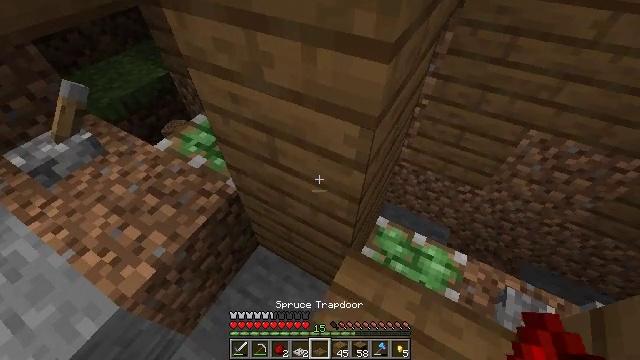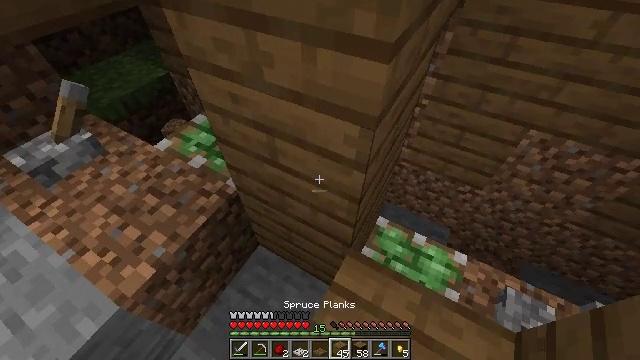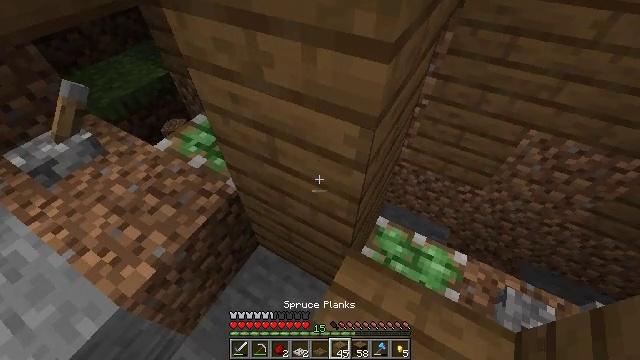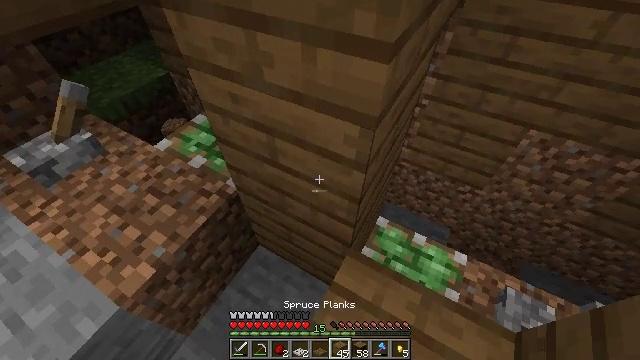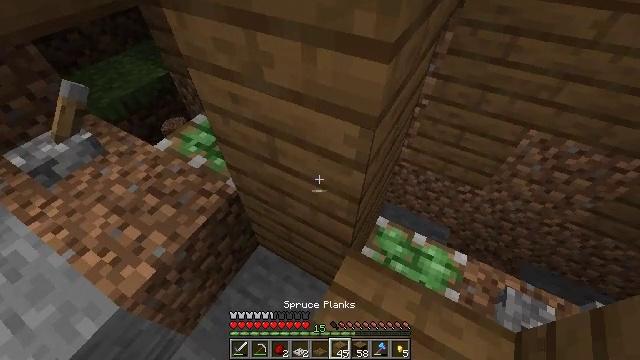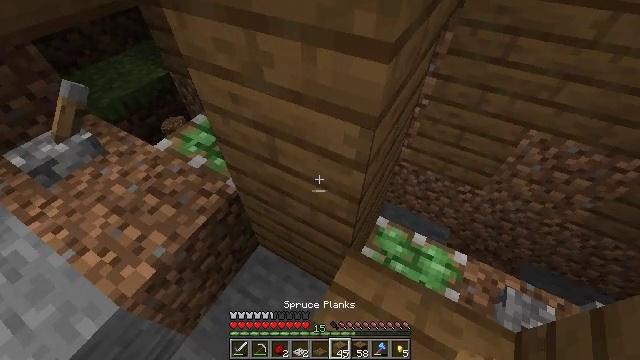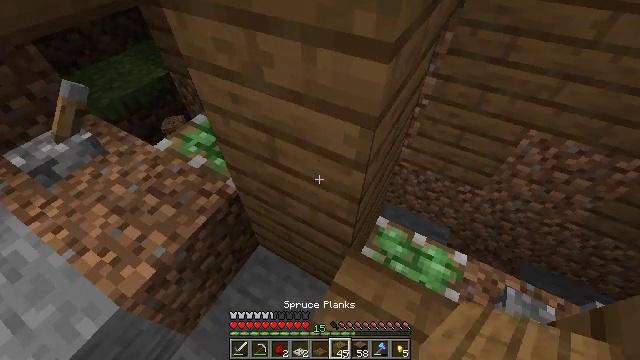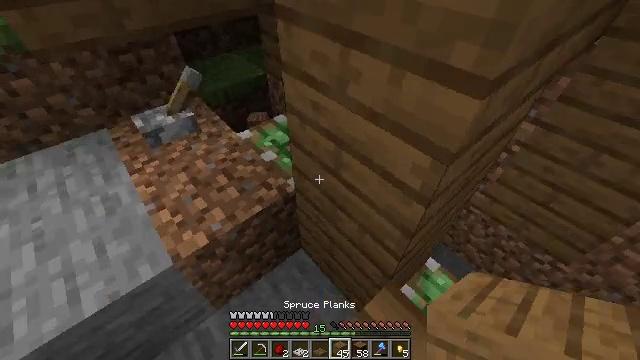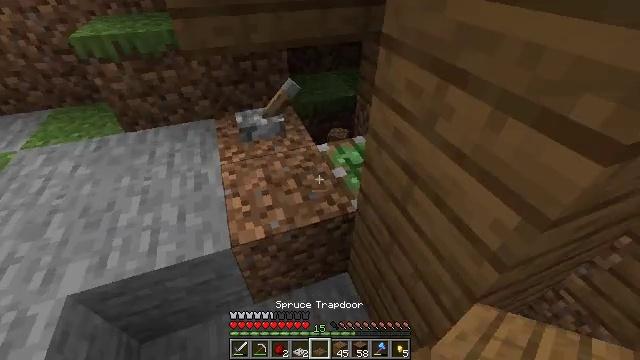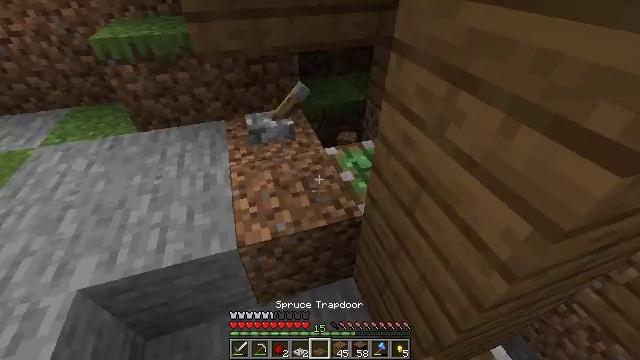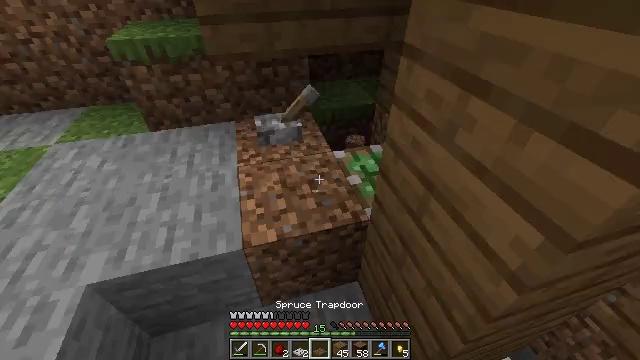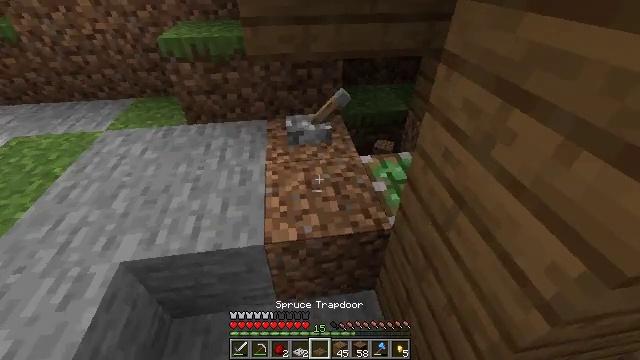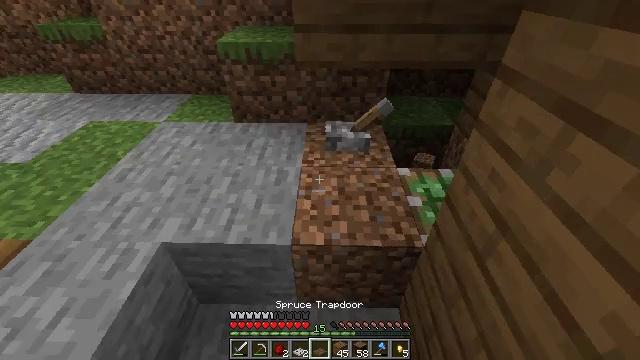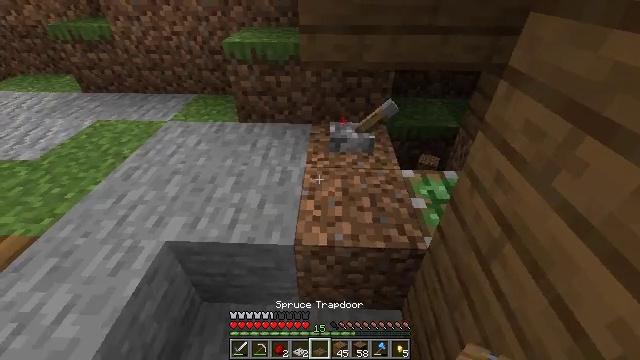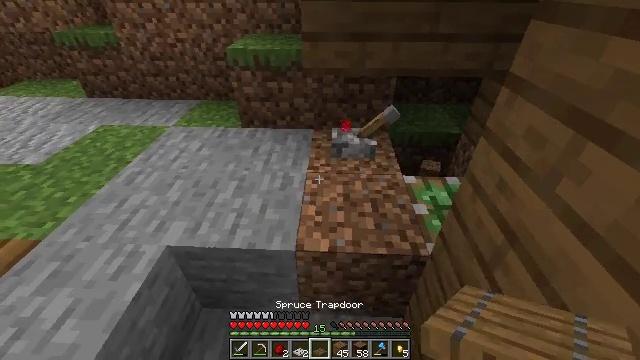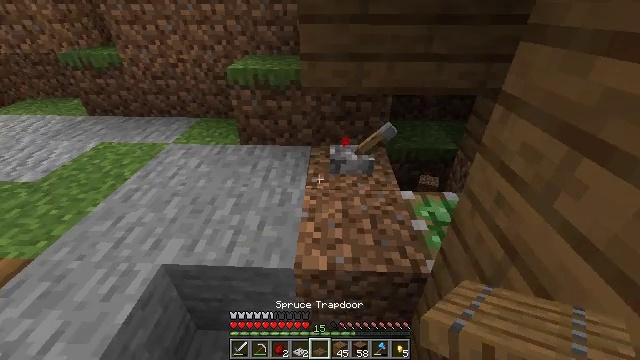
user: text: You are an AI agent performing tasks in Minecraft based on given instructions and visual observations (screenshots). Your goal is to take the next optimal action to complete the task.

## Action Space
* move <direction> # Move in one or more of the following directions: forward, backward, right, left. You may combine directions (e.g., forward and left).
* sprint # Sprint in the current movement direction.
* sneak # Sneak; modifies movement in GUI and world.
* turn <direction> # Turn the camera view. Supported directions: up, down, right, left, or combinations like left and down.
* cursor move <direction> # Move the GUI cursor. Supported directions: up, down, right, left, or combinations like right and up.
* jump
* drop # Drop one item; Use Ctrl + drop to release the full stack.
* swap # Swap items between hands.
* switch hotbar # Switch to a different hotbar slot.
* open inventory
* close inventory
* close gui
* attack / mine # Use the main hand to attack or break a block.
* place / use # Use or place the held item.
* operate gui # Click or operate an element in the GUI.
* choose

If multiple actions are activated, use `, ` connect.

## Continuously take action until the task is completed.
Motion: motion action
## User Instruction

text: Mine block lever.
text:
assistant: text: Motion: no_op
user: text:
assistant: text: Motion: no_op
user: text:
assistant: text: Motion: no_op
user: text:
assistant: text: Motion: no_op
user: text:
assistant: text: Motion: no_op
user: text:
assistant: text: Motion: no_op
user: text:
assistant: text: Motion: turn left and up
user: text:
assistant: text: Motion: turn left and up
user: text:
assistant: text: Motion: turn left
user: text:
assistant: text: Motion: turn left
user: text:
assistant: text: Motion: turn left
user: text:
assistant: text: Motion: turn left and up
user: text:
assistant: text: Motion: turn left
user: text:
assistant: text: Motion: turn up
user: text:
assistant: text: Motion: turn up
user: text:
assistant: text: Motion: turn up
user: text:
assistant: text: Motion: no_op
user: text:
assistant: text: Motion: turn right
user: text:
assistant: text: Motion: turn right
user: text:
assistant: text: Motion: no_op
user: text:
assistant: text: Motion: no_op
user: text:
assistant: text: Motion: no_op
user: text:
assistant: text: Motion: use / place
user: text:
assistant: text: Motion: use / place
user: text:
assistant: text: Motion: use / place
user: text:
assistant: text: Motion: no_op
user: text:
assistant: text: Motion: no_op
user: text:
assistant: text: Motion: no_op
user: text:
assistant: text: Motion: turn right and down
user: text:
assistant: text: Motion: turn right and down